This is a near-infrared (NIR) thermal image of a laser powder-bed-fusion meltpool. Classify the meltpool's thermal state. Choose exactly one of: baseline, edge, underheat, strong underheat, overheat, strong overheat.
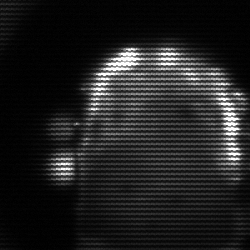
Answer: baseline